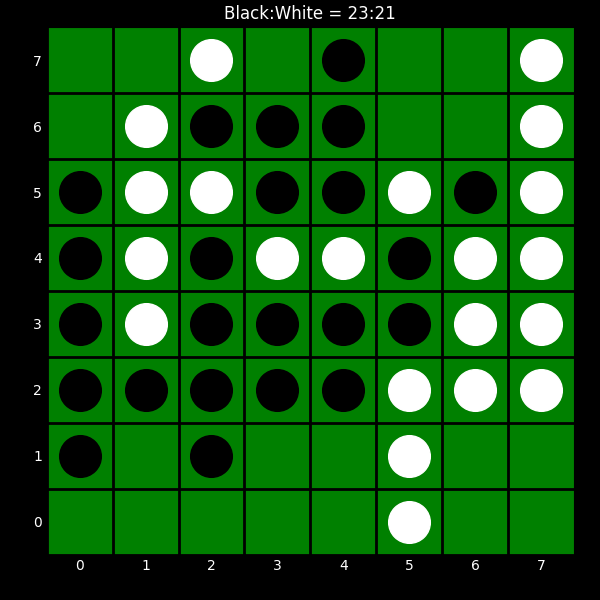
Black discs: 23
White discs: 21